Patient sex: M
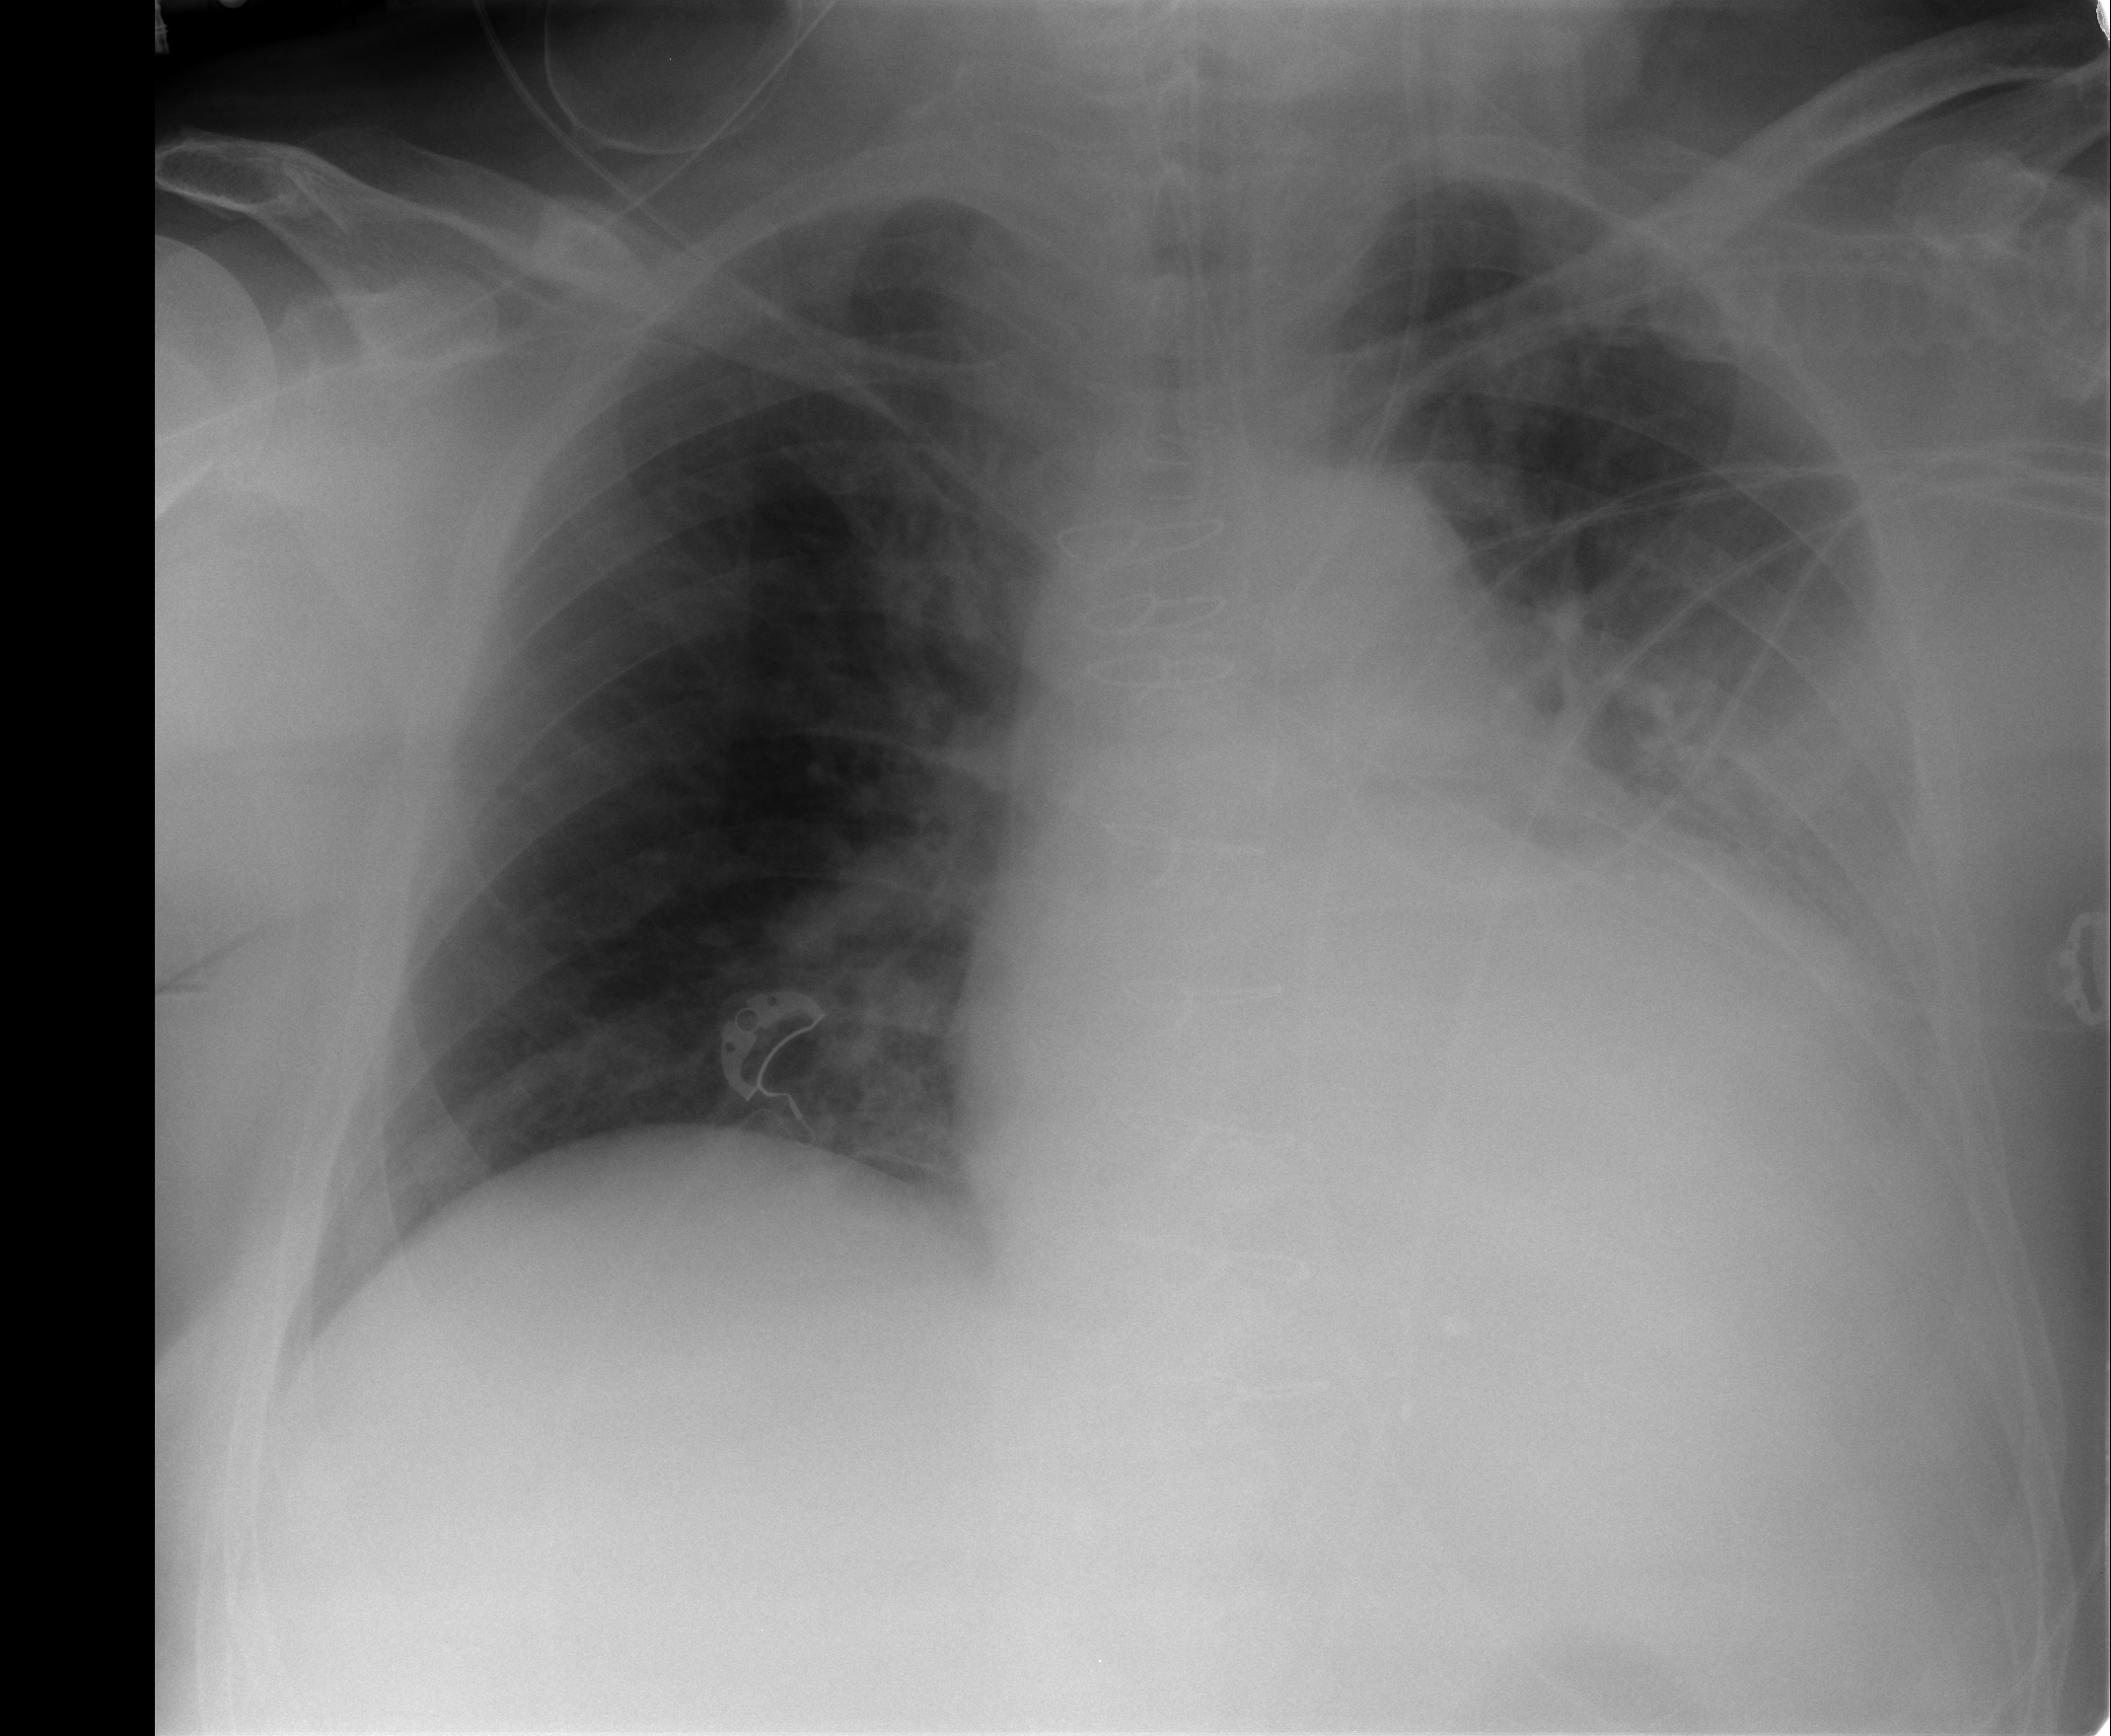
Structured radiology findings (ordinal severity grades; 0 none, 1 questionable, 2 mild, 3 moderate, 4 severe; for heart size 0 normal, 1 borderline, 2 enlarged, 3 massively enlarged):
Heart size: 2
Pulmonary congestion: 0
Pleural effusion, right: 0
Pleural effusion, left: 2
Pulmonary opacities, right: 0
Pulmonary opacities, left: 2
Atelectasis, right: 0
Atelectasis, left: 2